Aerial crown-view tile of a tropical tree (Barro Colorado Island, Panama), acquired 20240813:
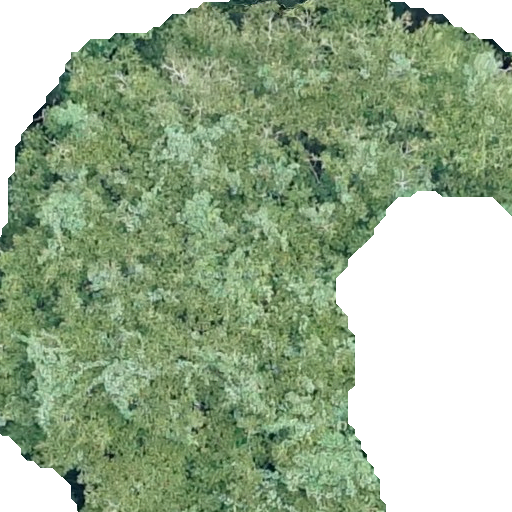
Species: Tachigali panamensis
GBIF accepted scientific name: Tachigali panamensis
Crown area: 354.53 m²